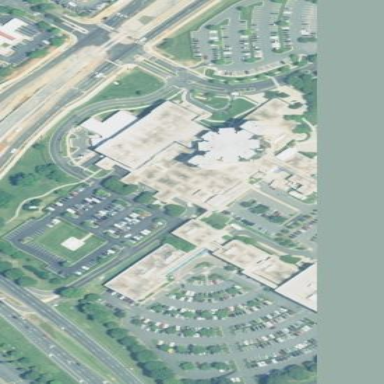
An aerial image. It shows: Hospital providing healthcare services.